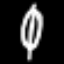
Label: leaf